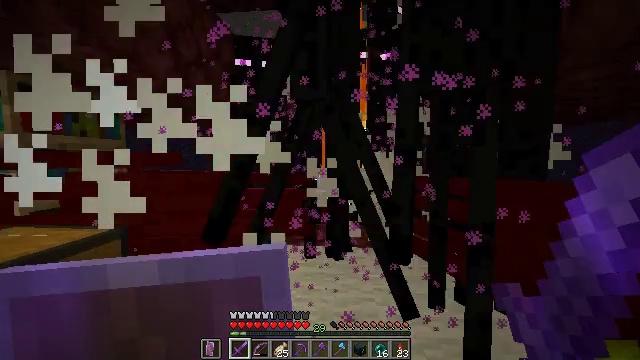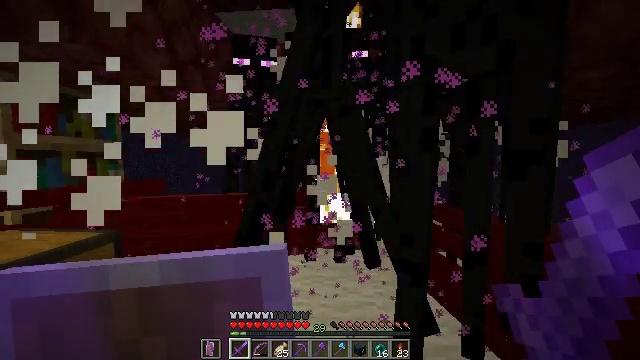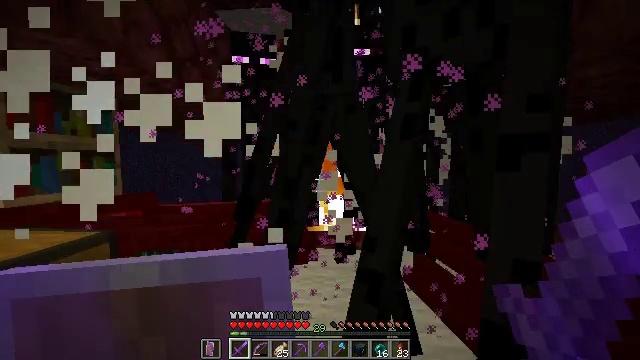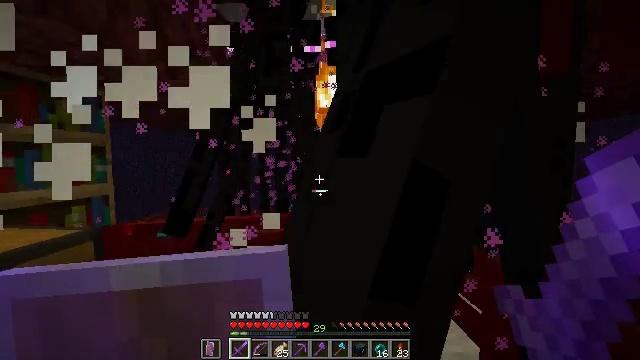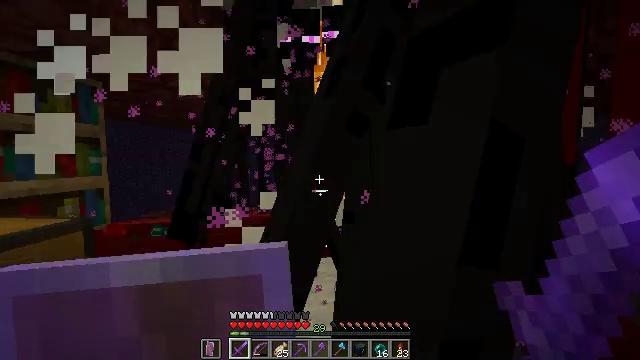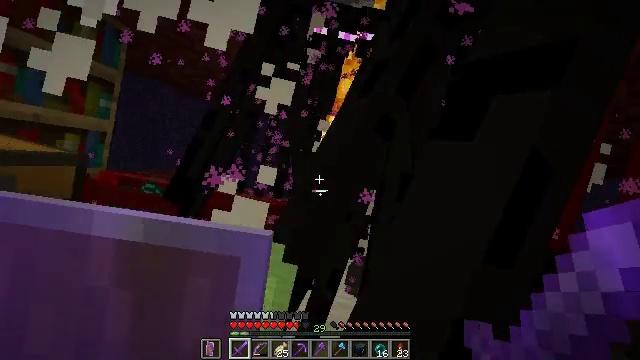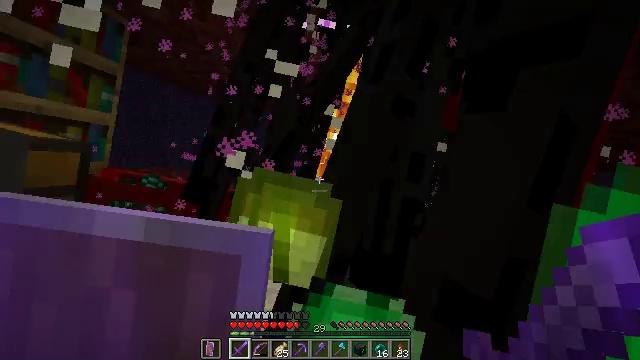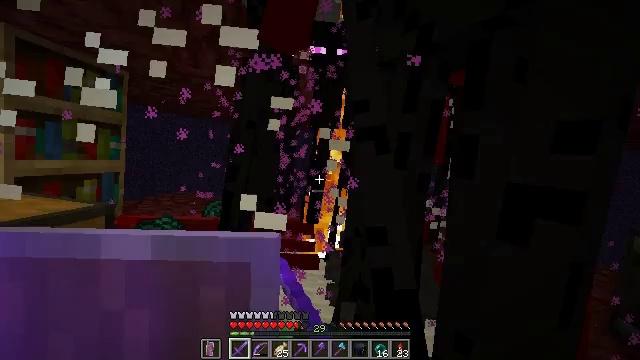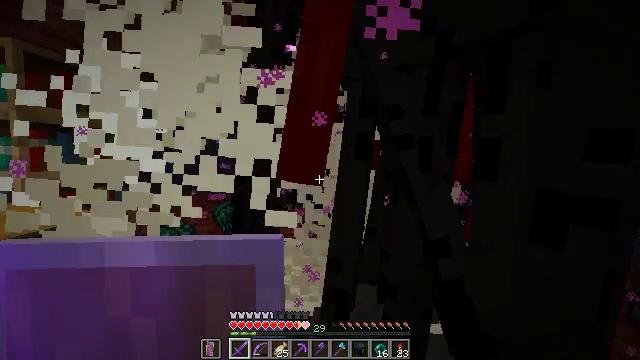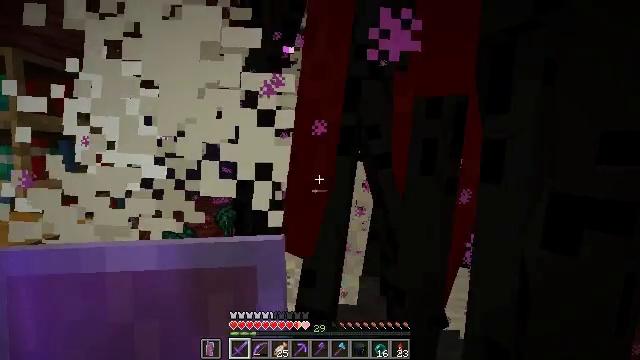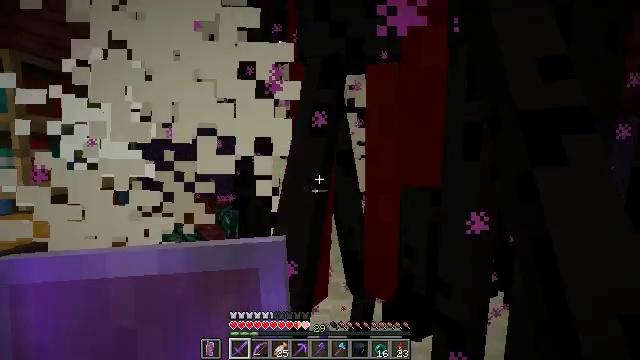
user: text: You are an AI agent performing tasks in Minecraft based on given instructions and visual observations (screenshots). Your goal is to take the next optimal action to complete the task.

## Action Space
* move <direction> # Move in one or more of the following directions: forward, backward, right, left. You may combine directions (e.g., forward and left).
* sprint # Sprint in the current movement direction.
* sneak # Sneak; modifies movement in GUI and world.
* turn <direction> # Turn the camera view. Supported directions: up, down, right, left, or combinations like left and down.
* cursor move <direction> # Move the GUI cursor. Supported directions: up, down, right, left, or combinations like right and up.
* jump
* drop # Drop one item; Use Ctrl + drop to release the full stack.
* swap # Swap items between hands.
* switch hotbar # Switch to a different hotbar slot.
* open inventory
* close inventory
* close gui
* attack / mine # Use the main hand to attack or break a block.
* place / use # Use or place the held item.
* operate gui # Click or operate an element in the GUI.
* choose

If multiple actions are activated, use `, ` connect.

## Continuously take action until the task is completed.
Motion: motion action
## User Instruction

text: Kill mobs.
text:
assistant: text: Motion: move forward, sneak
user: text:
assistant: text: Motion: move forward, sneak
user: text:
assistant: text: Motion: move forward, sneak
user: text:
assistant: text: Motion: move forward, sneak
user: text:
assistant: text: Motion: sneak
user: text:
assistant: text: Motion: sneak, attack / mine
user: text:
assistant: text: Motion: sneak, attack / mine
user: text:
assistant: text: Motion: sneak, turn left and down, attack / mine
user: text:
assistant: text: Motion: sneak, attack / mine
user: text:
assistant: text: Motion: move back, sneak, attack / mine
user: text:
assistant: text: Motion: sneak